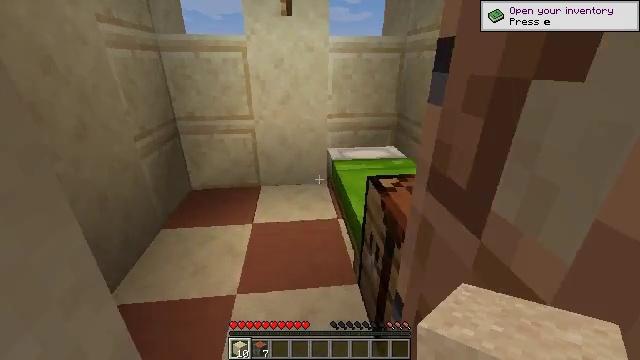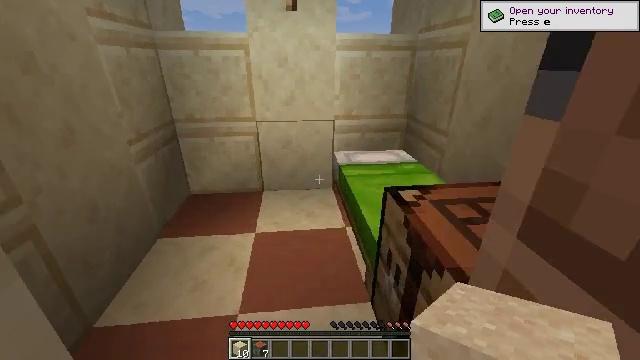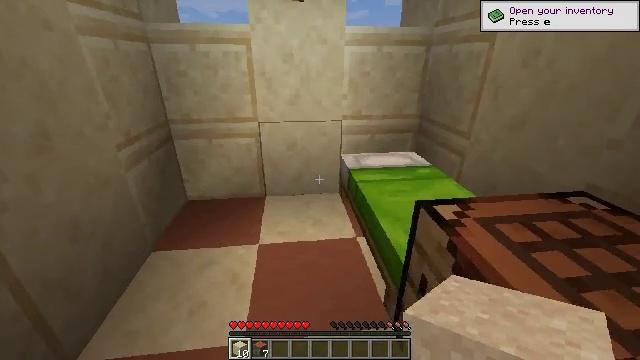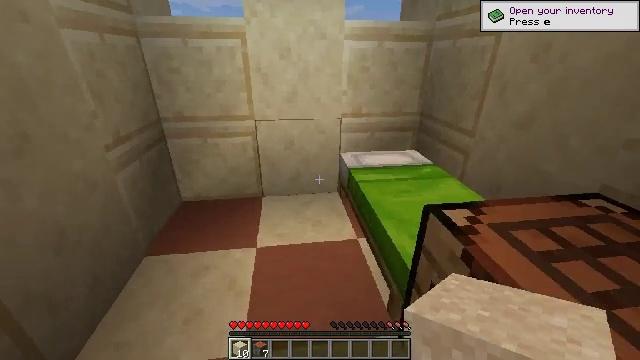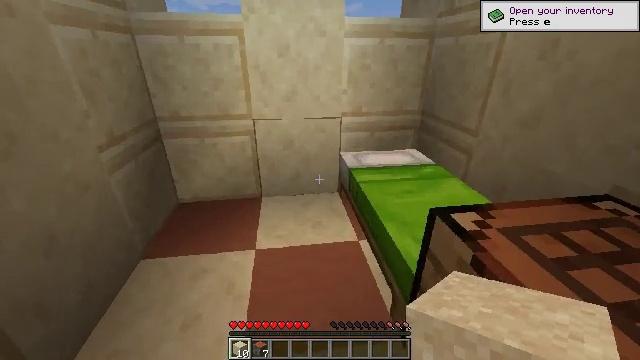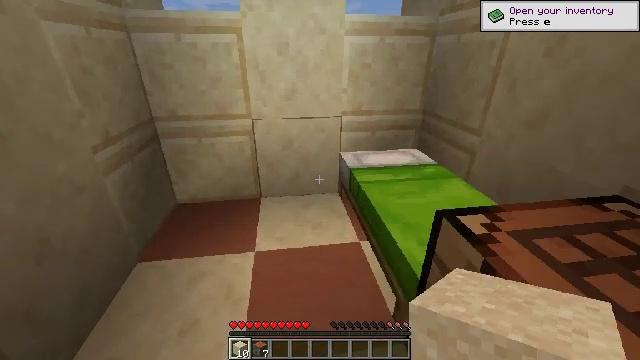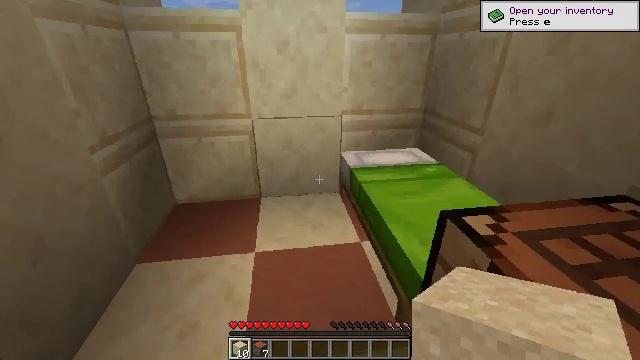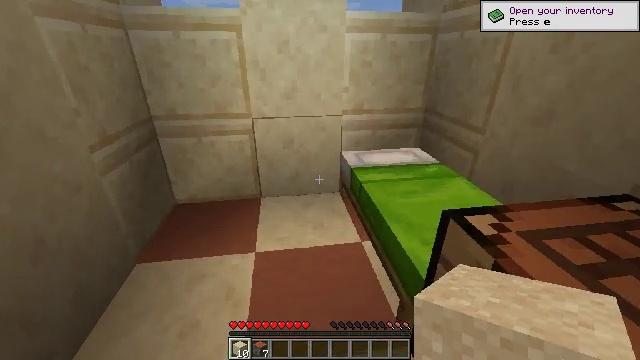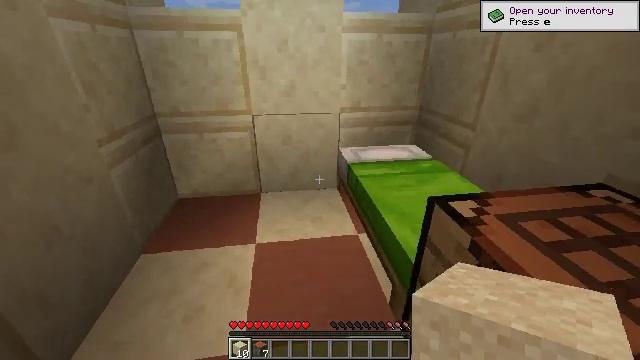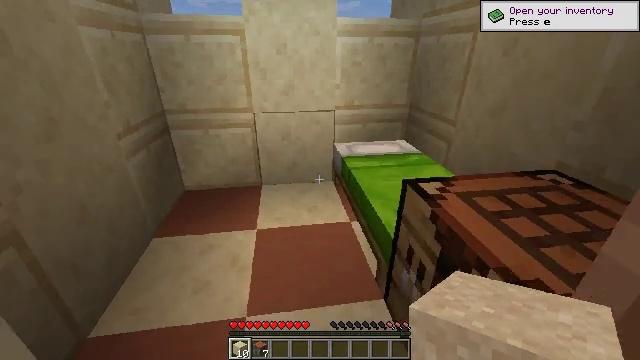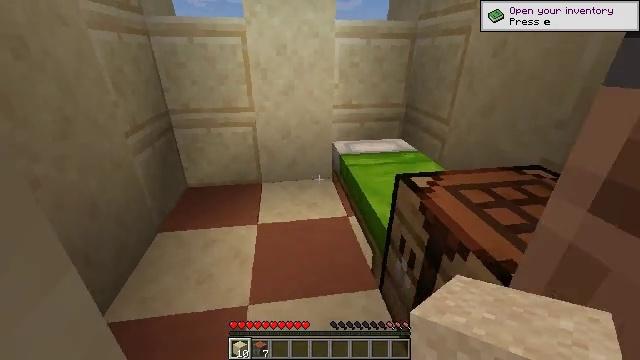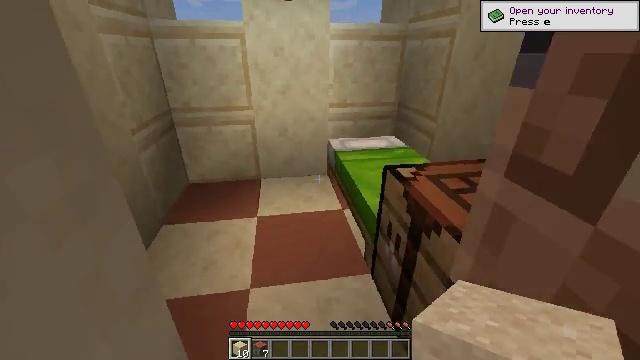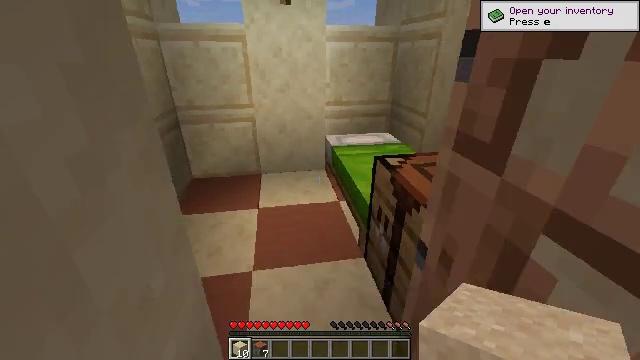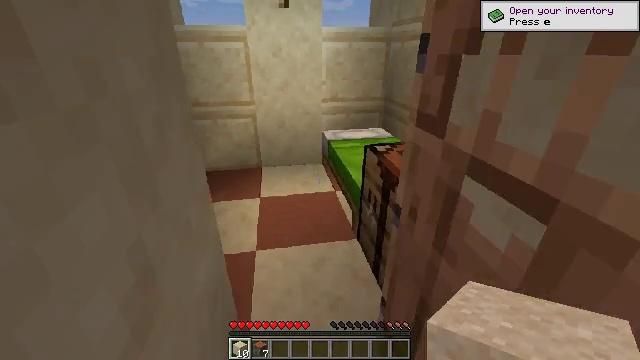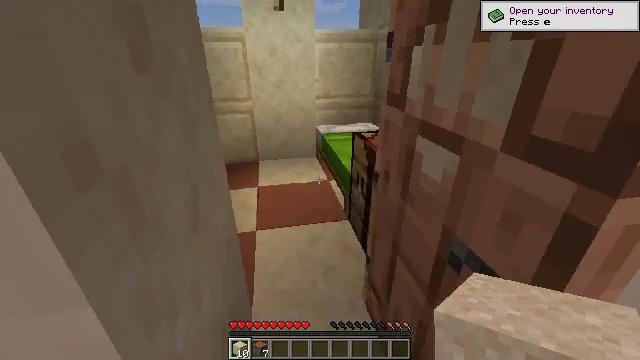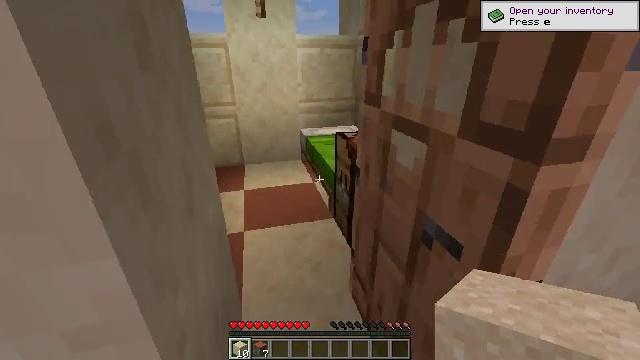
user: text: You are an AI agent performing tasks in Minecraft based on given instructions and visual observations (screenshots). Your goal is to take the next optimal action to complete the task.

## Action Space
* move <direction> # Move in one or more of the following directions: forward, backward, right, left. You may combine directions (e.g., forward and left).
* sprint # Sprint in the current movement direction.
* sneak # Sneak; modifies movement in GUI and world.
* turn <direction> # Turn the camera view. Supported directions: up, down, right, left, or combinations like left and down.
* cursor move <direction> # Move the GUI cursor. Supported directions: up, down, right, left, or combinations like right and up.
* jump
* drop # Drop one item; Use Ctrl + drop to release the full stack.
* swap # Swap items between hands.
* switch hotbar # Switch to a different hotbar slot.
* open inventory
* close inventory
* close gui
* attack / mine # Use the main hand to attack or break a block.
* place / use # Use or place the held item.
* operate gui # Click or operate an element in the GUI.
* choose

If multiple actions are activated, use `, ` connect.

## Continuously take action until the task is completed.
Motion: motion action
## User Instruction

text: Attack the jungle door to collect it.
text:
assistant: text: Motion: move forward and move left
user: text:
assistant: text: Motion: move forward and move left
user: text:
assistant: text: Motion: no_op
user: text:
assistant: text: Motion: no_op
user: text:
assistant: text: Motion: no_op
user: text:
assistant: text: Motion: no_op
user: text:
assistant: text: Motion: move back
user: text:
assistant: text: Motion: move back
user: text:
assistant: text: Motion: move back
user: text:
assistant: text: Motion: move back
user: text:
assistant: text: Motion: move back
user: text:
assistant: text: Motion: move back
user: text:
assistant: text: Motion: move back
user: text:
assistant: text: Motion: move back, turn right
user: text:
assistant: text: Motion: move back, turn right and up
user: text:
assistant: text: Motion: move back, turn right and up
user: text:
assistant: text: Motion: move back, turn right and up
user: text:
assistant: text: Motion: turn right
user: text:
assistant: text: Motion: turn right
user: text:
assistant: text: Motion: move right, turn right
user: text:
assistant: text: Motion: move right, turn right
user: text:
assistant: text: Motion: move right, turn right and down
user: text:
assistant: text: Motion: move forward and move right, turn right and down
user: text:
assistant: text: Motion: move forward and move right, turn right and up
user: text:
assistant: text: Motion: move forward and move right, turn up
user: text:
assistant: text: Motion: move forward and move right, turn up
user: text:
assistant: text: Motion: move forward and move right, turn left
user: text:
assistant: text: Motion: move forward and move right
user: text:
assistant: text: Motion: move forward and move right
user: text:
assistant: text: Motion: move forward